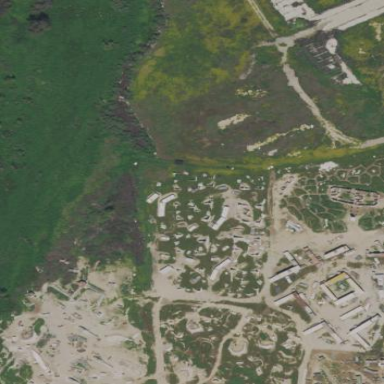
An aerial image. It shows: Paintball pitch for leisure land activities.